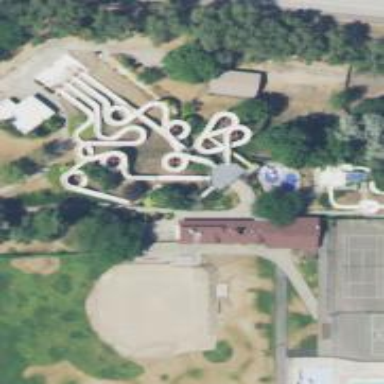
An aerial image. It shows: Water slide attraction.